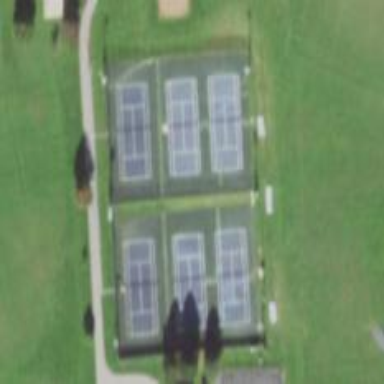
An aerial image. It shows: Tennis court on the leisure land pitch.